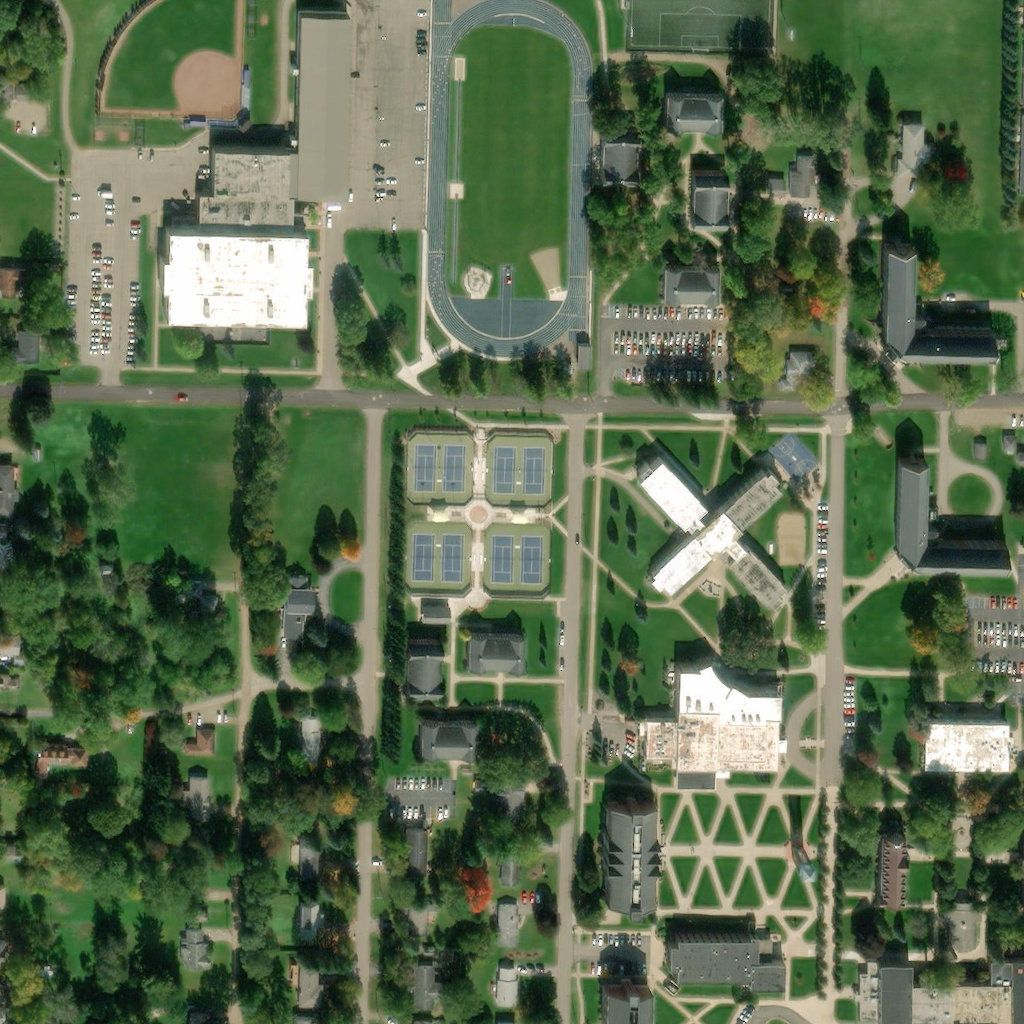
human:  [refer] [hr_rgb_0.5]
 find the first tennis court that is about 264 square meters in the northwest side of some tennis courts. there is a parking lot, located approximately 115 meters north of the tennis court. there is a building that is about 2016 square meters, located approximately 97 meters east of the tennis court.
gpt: <box>[[40, 43, 42, 47, 0]]</box>